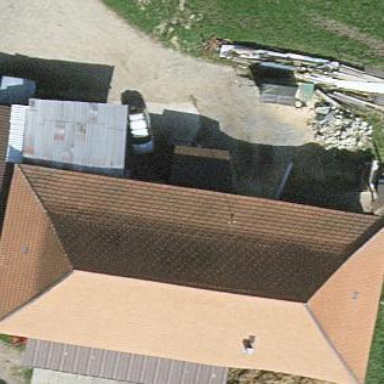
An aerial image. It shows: Farm building.